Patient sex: M
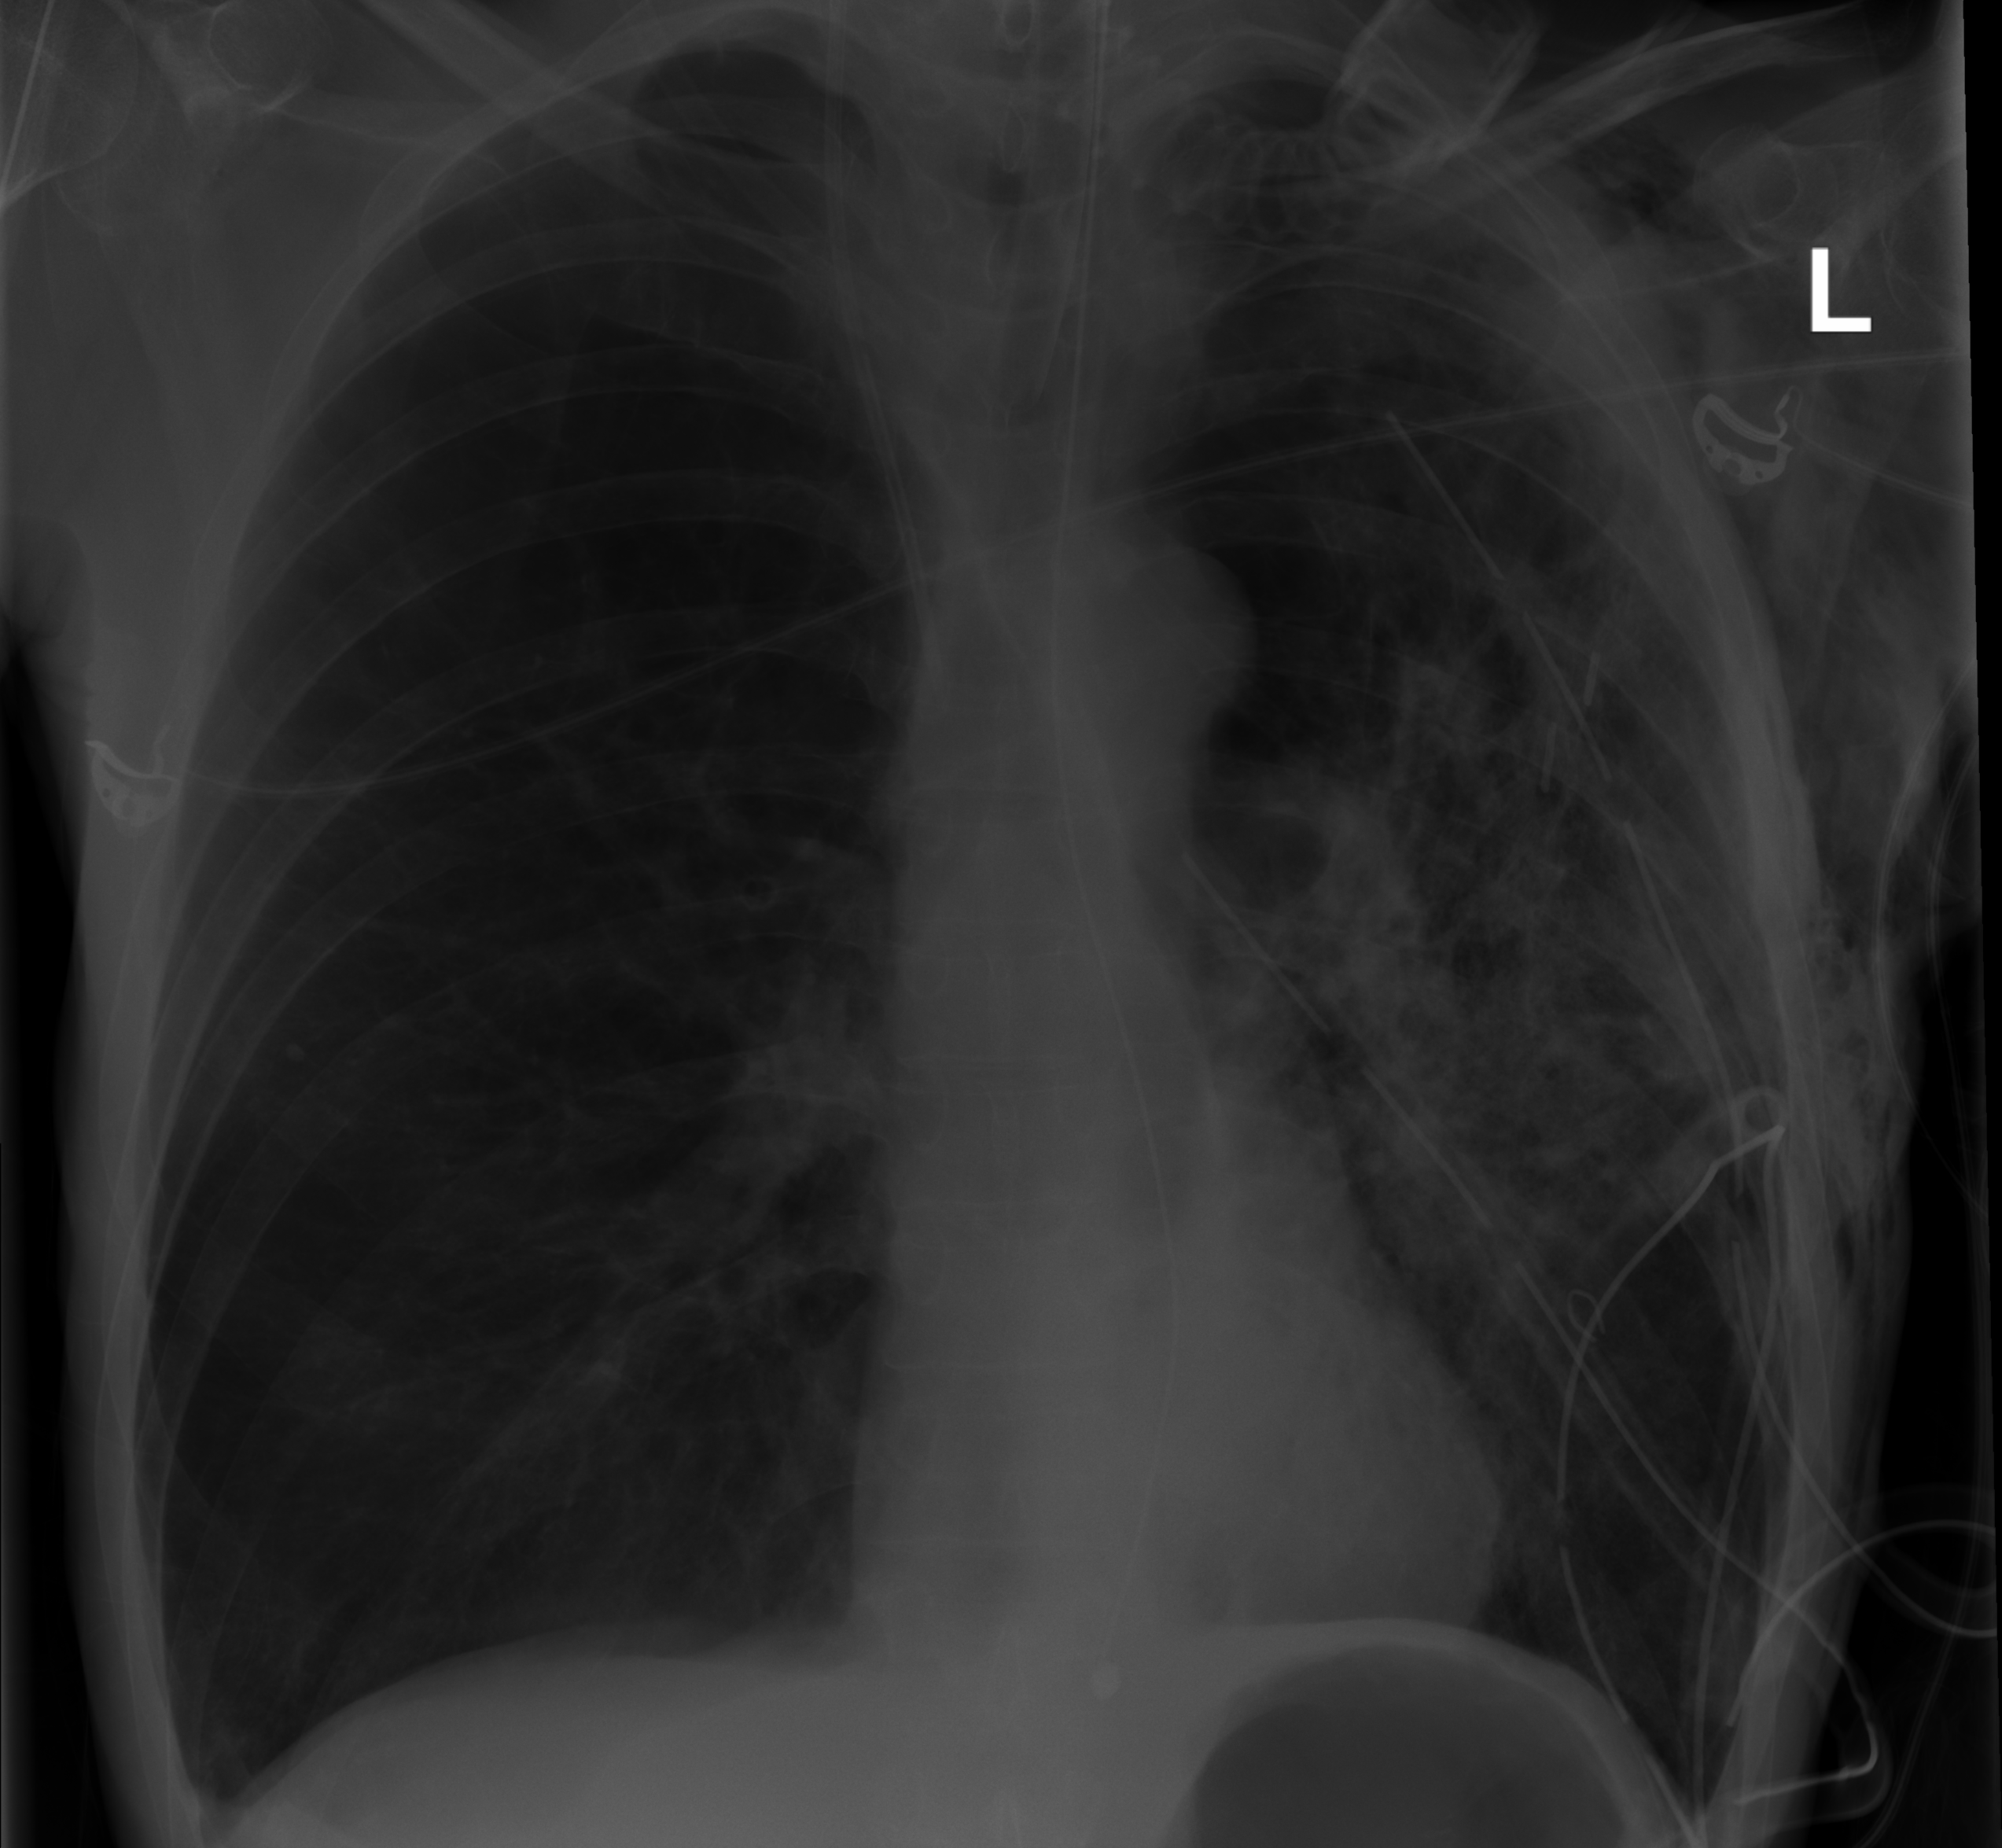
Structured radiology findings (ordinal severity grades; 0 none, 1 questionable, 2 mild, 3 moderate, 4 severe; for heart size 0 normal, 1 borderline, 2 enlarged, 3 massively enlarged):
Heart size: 0
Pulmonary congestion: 0
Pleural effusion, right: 0
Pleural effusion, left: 0
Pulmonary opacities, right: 0
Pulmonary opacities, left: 3
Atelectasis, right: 0
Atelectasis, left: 2